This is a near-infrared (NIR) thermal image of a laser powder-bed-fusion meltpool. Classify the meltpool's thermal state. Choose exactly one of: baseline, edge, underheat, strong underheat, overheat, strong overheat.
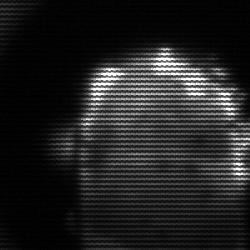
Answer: baseline